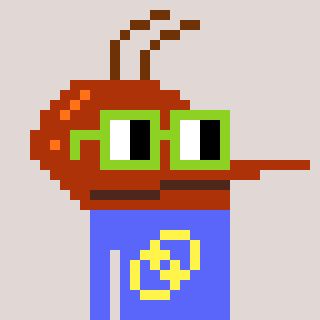
a pixel art character with square light green glasses, a mosquito-shaped head and a purple-colored body on a warm background